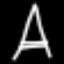
Label: The Eiffel Tower